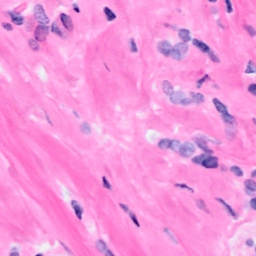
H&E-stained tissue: Breast